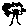
Label: tree